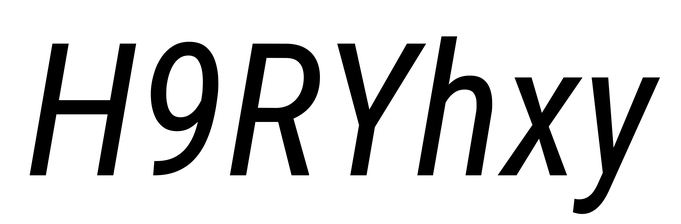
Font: Roboto-Italic_Condensed_Italic